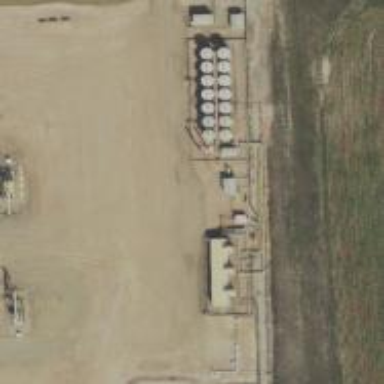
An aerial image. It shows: Storage tank with man-made structure.